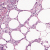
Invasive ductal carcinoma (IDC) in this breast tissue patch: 0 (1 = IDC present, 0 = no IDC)